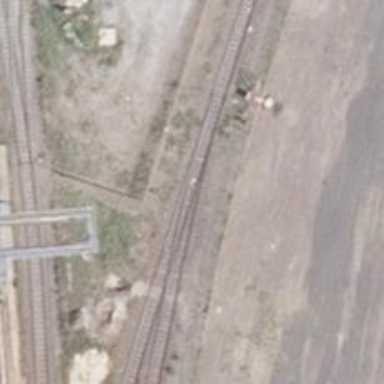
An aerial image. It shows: Rail spur service.